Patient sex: M
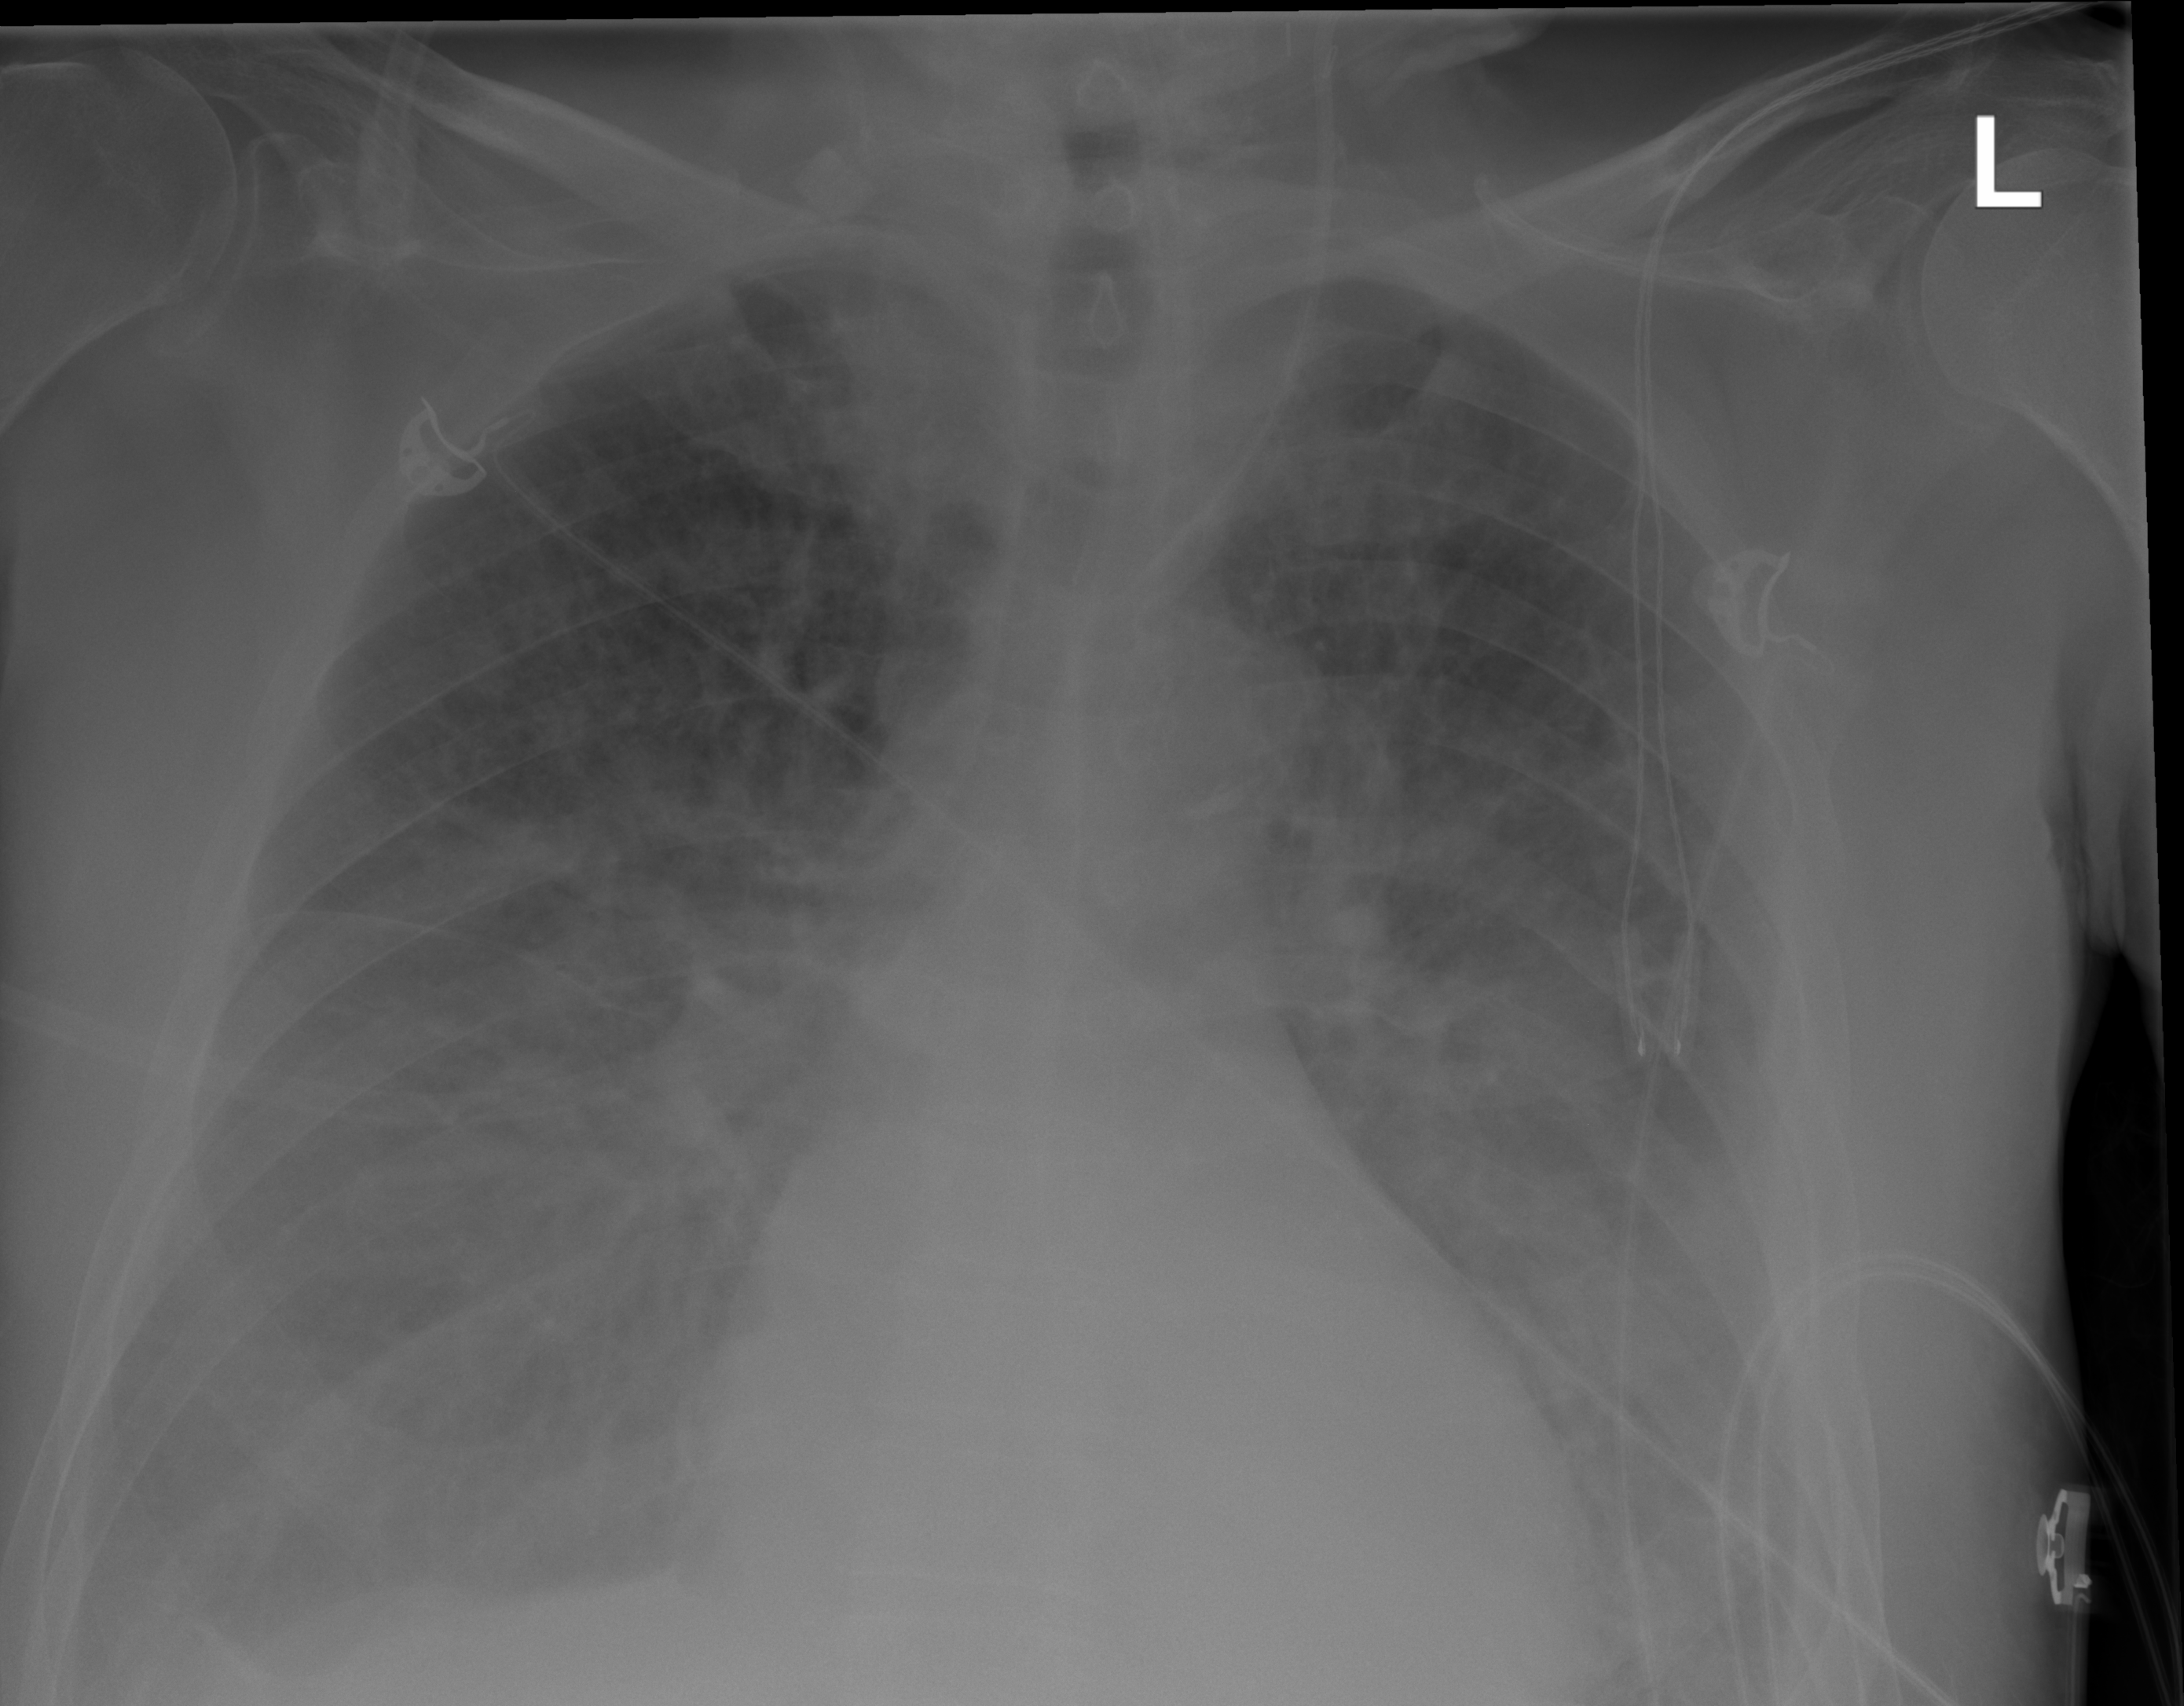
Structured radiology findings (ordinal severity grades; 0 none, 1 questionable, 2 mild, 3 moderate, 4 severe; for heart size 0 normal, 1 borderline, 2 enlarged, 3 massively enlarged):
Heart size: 0
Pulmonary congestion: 3
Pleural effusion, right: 2
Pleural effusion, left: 2
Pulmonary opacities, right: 0
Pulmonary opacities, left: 0
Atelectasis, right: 2
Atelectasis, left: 2